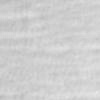
Label: no_change